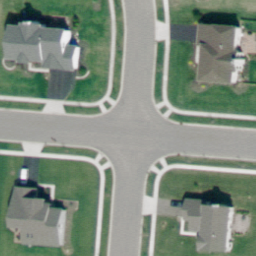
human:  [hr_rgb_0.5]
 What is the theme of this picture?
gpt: intersection

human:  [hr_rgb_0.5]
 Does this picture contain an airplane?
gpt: no

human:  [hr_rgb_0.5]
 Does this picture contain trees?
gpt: yes

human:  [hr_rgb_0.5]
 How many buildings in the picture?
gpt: four

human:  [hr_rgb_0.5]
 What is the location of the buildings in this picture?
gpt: four corners